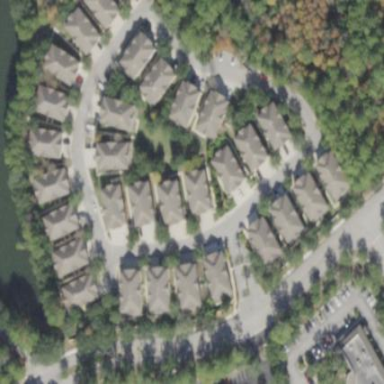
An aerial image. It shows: Residential area with apartments.